Question: I'm using nodejs with express and request. When I run it locally (on windows), it works, but when I upload it to my server it doesn't. I'm using visual studio with gitbucket and I also selected that visual studio should publish the files in the node_modules directory. I'm using the newest version of express ('npm install express').
I don't know what this message is about because there is no directory 'layer' (although it works locally).

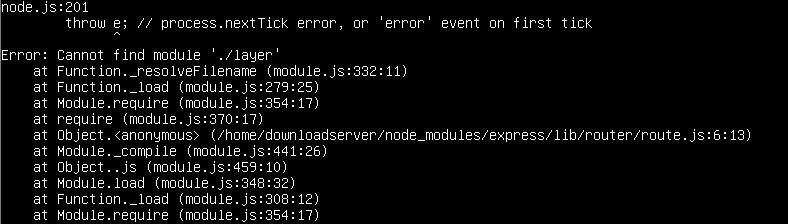
Answer: 'layer.js' is required by express here: <URL>
Make sure you're properly 'npm install'ing on your remote server.